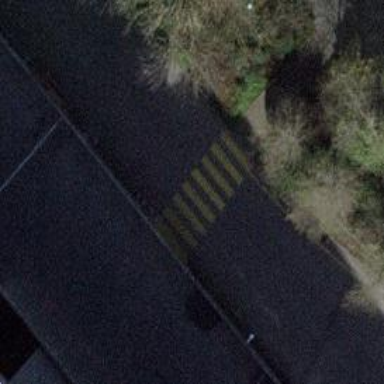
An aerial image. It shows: Zebra crossing for pedestrians.